Interaction volume radius: 10 \u00c5
Interaction volume height: 15 \u00c5
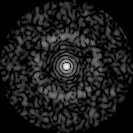
Disorder parameter: 0.8231